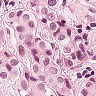
Metastatic tissue present: yes